Question: The reason the overflow dots aren't showing in the screenshot is because this emulator has a menu button. But a menu press does show the item.
NerdLauncherFragment.java:
'''
@Override
public void onCreate(Bundle savedInstanceState) {
...
setHasOptionsMenu(true);
...
}
@Override
public void onCreateOptionsMenu(Menu menu, MenuInflater inflater) {
super.onCreateOptionsMenu(menu, inflater);
inflater.inflate(R.menu.nerd_launcher, menu);
}
'''
nerd_launcher.xml:
'''
<menu xmlns:android="http://schemas.android.com/apk/res/android"
xmlns:app="http://schemas.android.com/apk/res-auto"
xmlns:tools="http://schemas.android.com/tools"
tools:context="com.bignerdranch.android.nerdlauncher.nerdlauncher.NerdLauncherActivity" >
<item android:id="@+id/action_settings"
android:icon="@drawable/ic_launcher"
android:title="R"
app:showAsAction="always" />
</menu>
'''

I thought for sure I had figured it out when I made the custom namespace for 'showAsAction' as suggested in other answers, but my item is still stuck in the overflow menu.
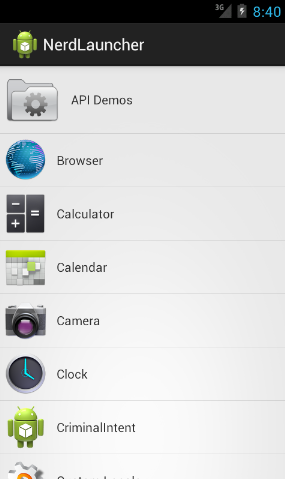
Answer: You can add an 'ActionBar' to your activity when running on API level 7 or higher by extending <URL> and setting the activity theme to 'Theme.AppCompat' or a similar theme.